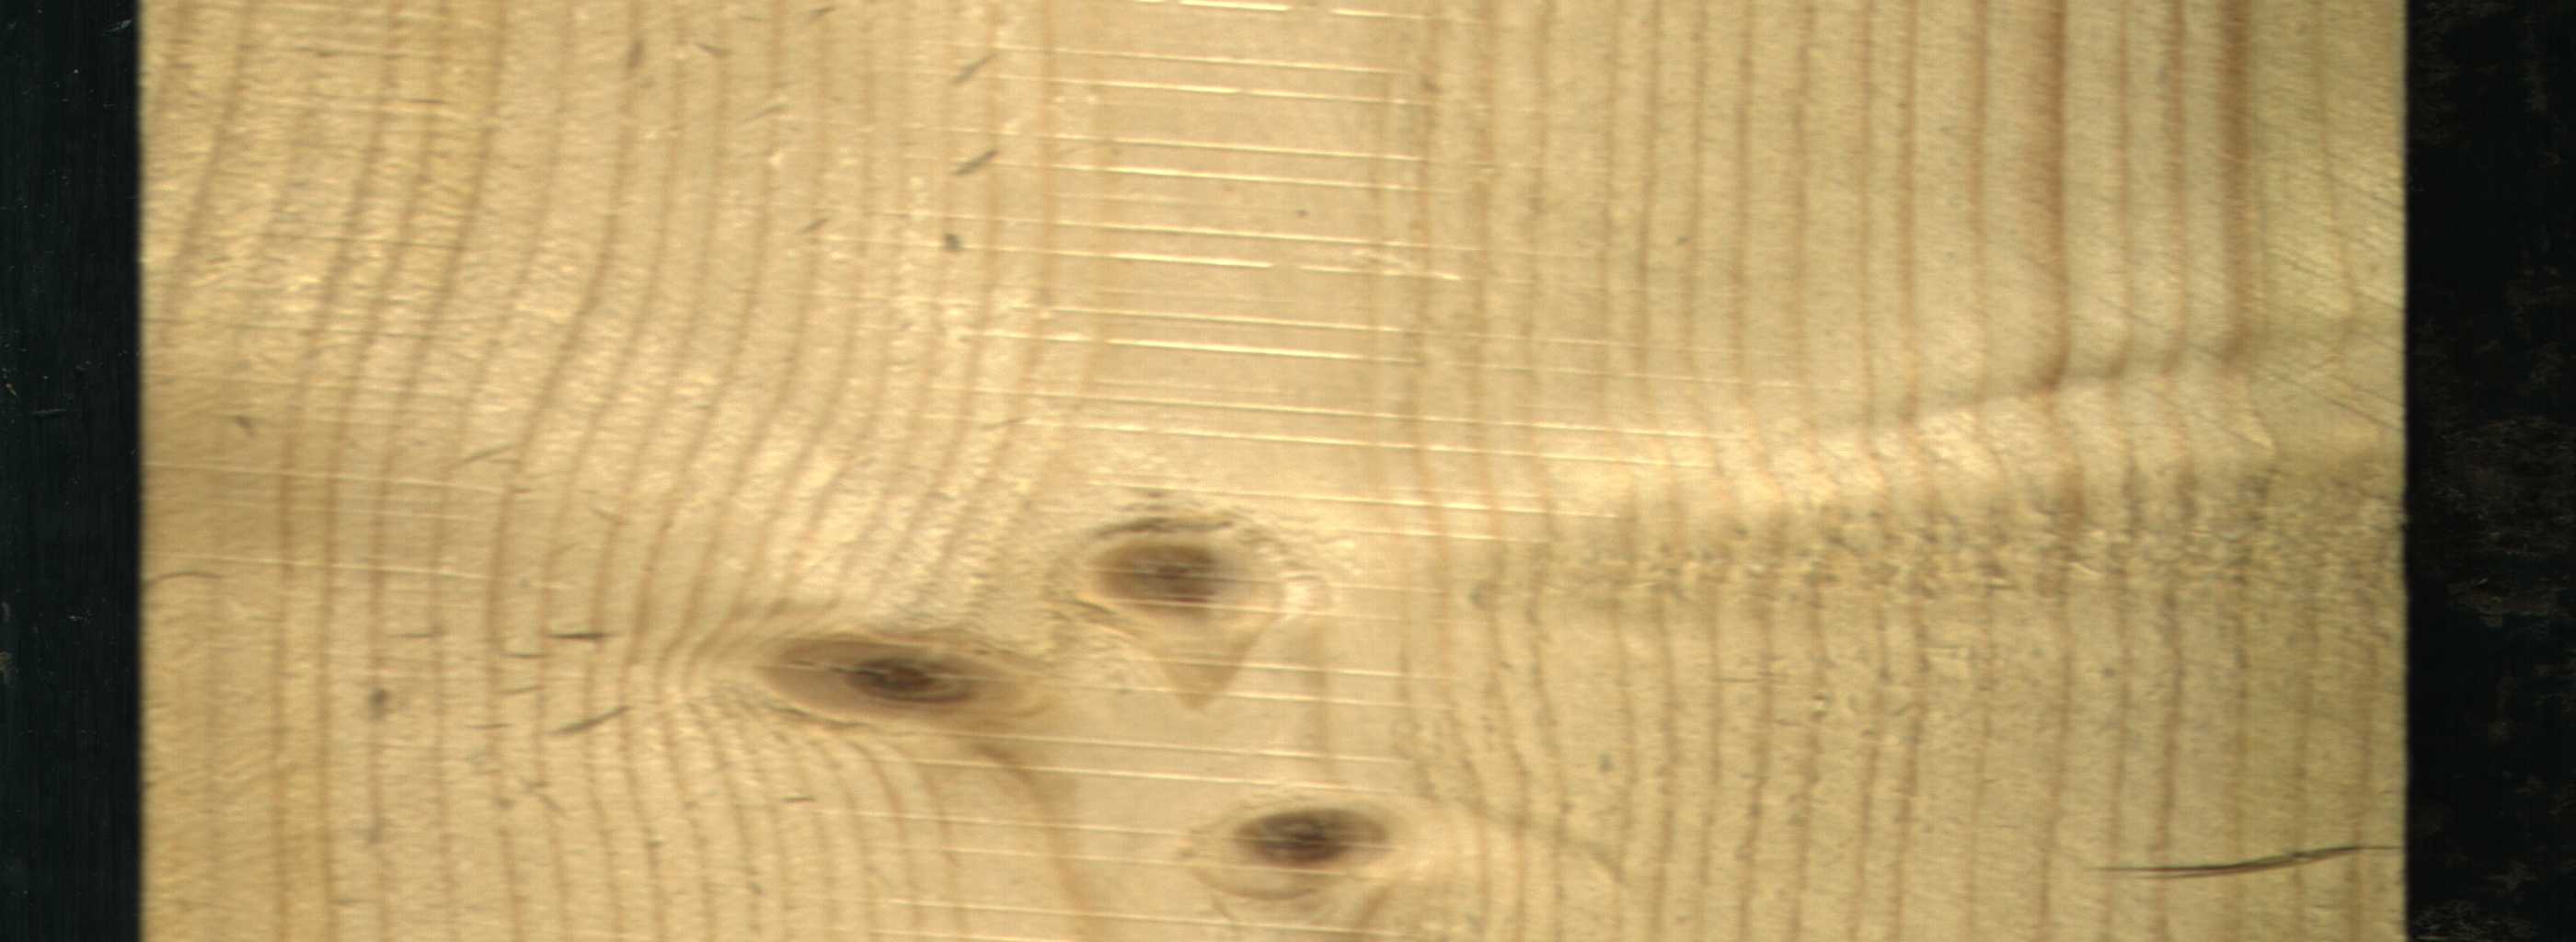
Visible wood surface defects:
Live_Knot
Live_Knot
Live_Knot